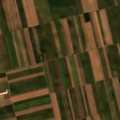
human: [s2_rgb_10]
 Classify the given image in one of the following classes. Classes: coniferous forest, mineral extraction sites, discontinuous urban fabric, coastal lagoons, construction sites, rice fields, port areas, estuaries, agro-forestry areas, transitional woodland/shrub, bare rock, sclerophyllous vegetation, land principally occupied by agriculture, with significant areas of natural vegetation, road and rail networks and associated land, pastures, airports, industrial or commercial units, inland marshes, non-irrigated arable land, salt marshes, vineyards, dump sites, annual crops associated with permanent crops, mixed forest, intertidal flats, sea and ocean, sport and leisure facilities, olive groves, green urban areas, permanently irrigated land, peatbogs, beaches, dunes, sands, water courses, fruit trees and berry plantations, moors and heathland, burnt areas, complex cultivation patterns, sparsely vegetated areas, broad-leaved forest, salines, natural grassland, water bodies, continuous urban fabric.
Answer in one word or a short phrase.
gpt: non-irrigated arable land